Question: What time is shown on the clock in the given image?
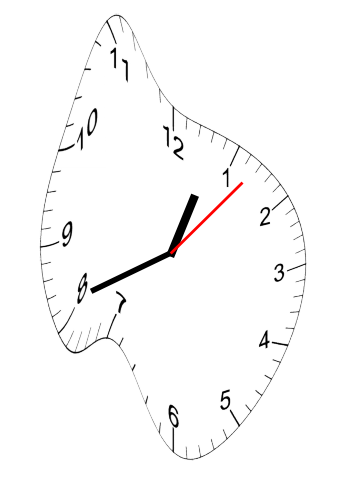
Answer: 12:41:07